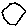
Label: hexagon